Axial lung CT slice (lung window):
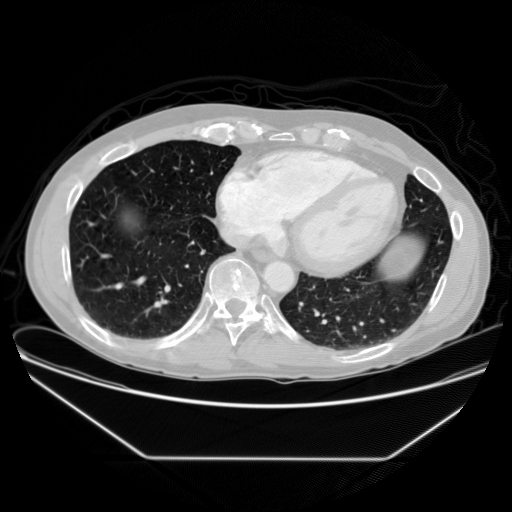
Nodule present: no